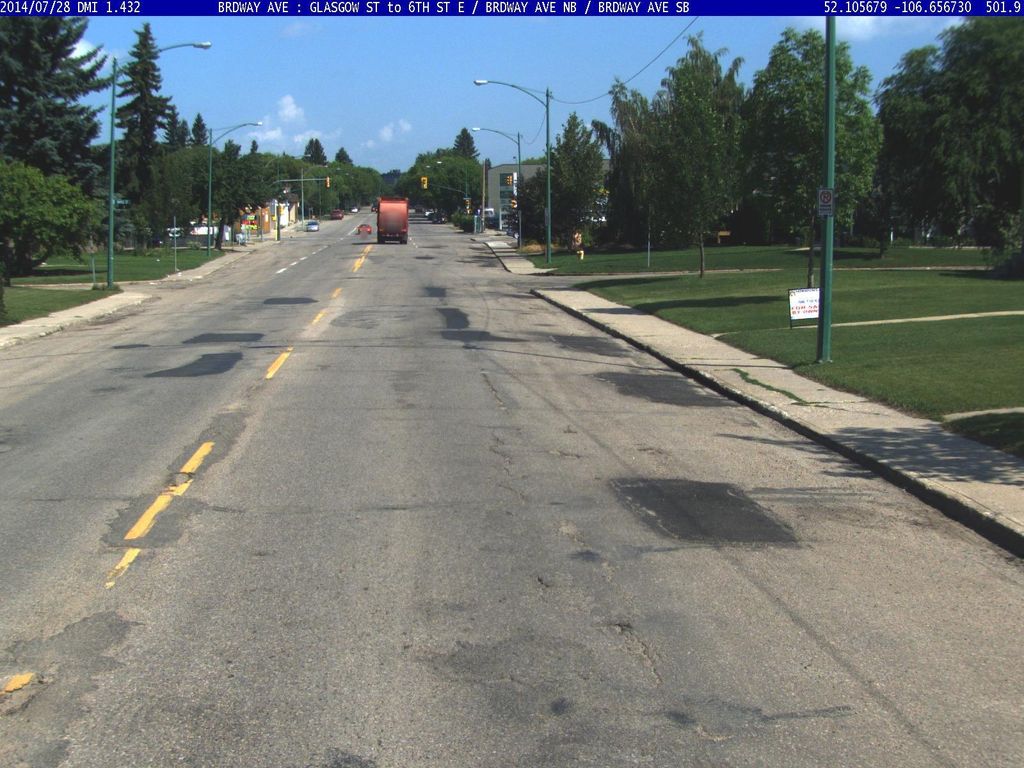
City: saskatoon